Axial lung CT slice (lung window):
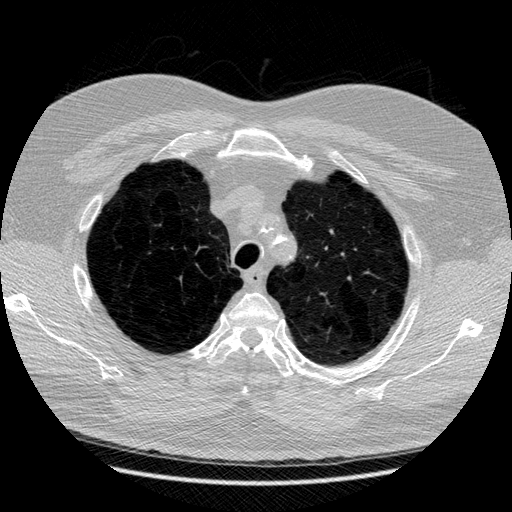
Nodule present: no